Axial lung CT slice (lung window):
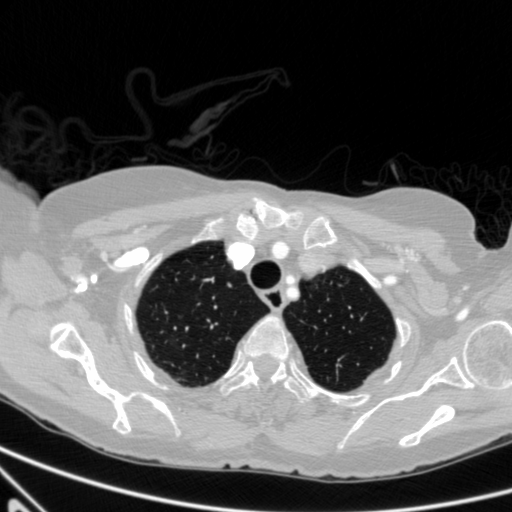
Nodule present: no